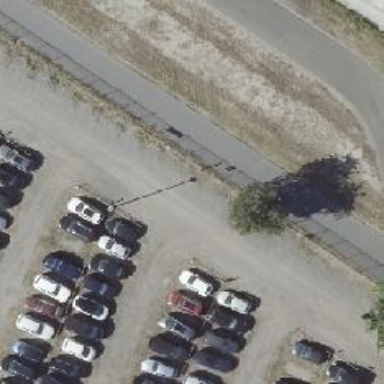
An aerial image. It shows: Asphalt parking aisle designated as service road.